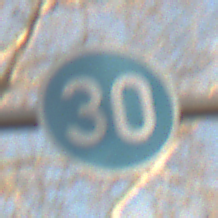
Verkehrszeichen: VorgeschriebeneMindestgeschwindigkeit
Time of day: SunriseSunset
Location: Outdoor (Nature)
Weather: PartlyCloudy
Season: NotSpecified
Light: Natural